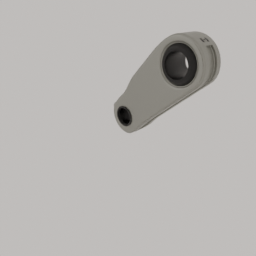
Label: mechanical